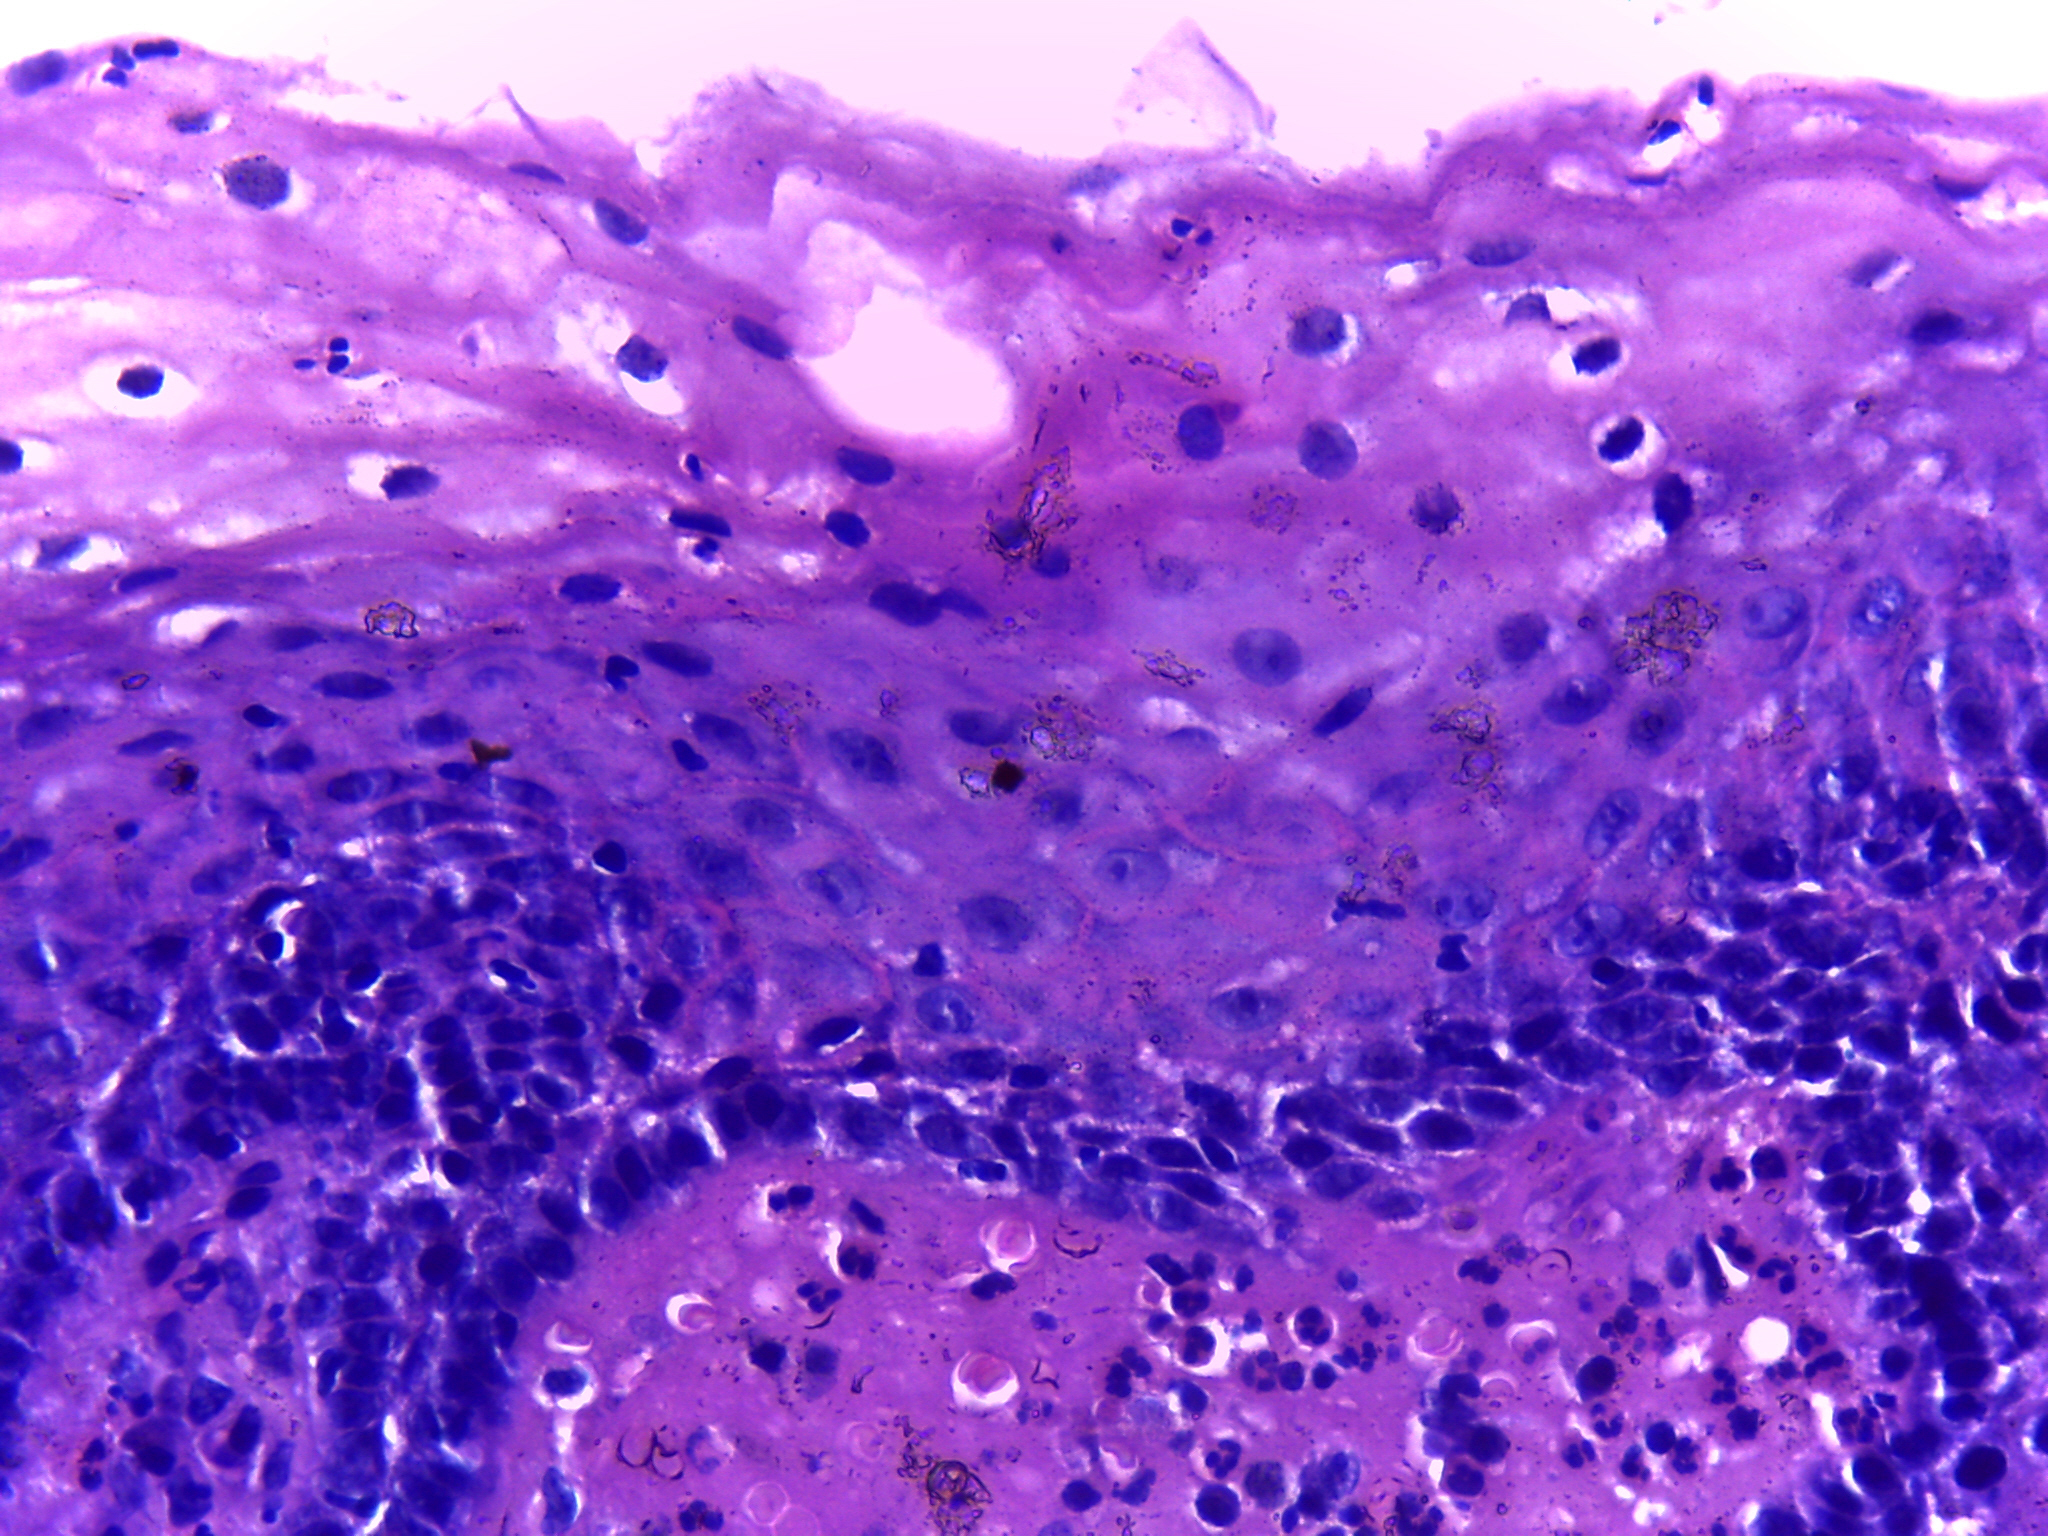
Diagnosis: OSCC